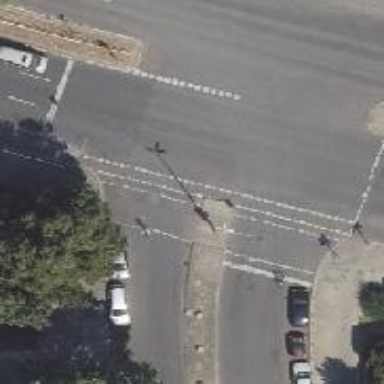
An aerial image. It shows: Traffic island located on footway.